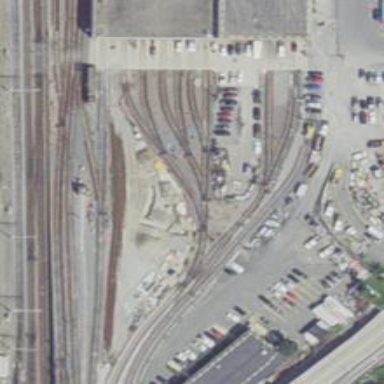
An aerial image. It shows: Electrified rail service yard.